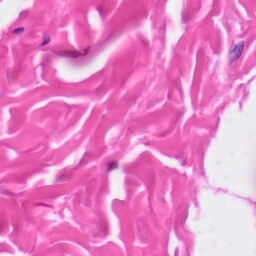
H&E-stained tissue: Skin